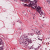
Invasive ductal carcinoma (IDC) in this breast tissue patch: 0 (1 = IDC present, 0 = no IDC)